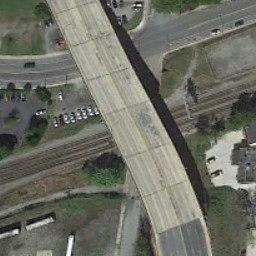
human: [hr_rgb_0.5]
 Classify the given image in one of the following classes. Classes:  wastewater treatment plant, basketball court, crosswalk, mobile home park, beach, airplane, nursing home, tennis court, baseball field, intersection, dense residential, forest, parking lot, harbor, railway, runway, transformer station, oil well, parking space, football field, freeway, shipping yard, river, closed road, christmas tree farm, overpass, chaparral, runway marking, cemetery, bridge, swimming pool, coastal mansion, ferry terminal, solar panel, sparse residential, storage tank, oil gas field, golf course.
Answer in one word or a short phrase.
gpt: overpass